Field crop: maize
Growth stage: 2
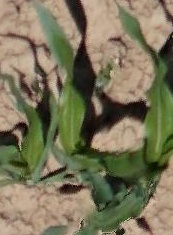
Species: maize